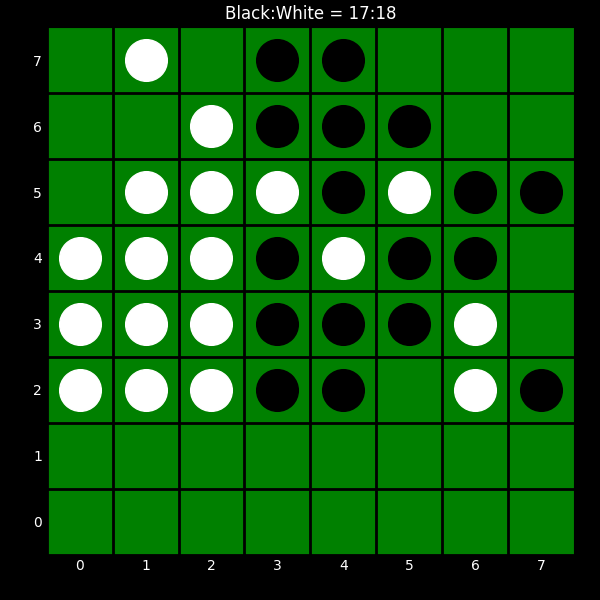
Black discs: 17
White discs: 18